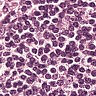
Metastatic tissue present: no